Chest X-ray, AP view. Patient: 35 years old, sex M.
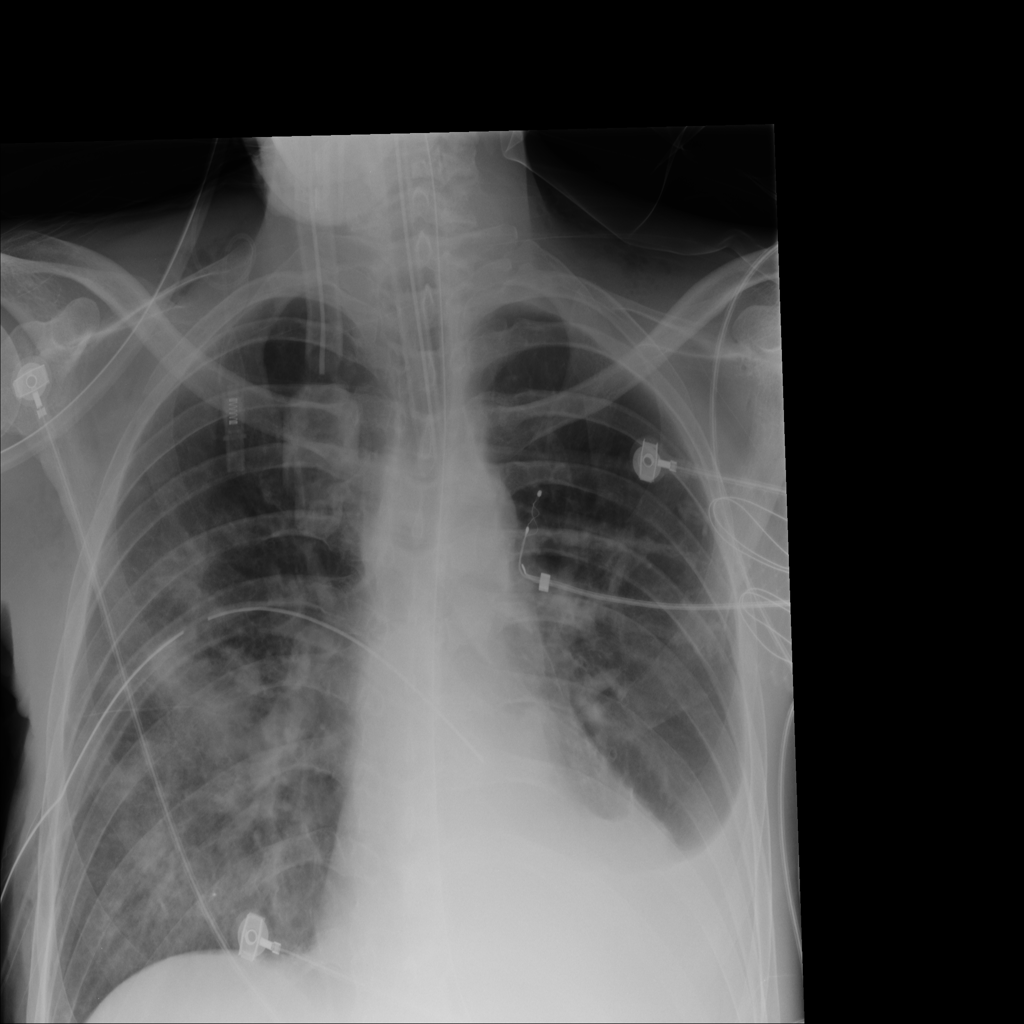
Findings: Effusion, Infiltration